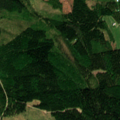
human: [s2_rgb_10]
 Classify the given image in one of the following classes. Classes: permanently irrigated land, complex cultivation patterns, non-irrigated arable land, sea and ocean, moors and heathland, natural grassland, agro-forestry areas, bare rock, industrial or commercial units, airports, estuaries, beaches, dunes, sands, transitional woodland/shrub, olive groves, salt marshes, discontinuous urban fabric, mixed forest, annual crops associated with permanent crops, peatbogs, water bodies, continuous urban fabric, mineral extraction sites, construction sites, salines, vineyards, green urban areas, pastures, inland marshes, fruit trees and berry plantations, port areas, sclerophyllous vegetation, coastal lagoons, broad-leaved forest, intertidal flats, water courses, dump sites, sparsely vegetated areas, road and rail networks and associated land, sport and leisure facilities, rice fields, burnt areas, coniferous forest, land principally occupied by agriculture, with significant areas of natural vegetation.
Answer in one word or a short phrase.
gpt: coniferous forest, mixed forest